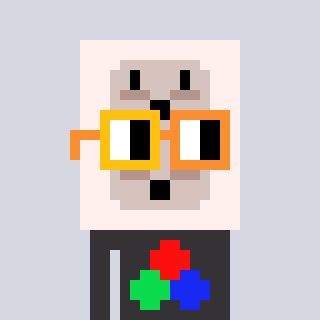
a pixel art character with square yellow and orange glasses, a outlet-shaped head and a grayscale-colored body on a cool background